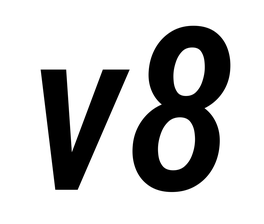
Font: Roboto-Italic_Condensed_Medium_Italic